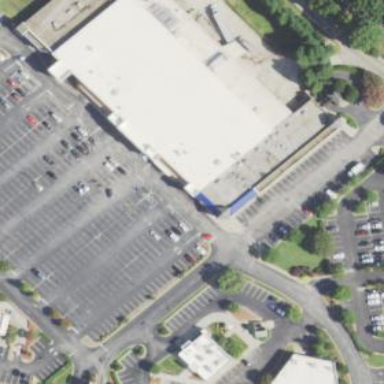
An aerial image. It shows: Commercial building.